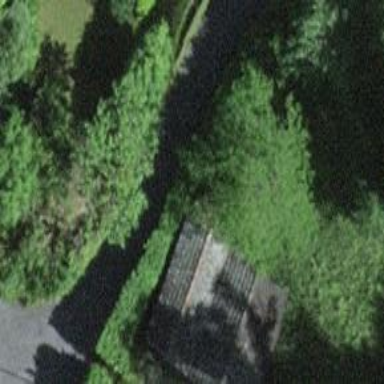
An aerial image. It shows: Garage building.